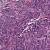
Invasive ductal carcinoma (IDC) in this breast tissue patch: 1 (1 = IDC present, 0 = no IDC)